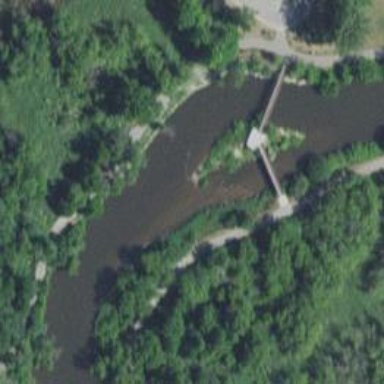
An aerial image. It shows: Path on bridge.